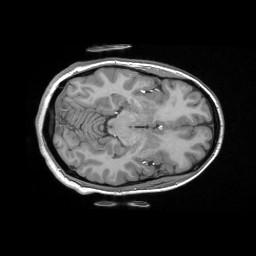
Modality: T1w
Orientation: axial